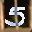
Label: 5